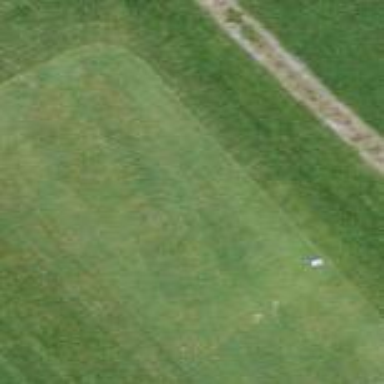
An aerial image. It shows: Grass area designated as golf tee.